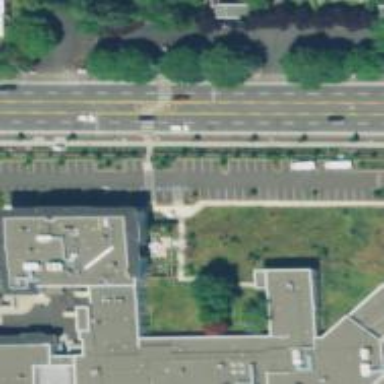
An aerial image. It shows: Parking space is available.